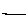
Label: line